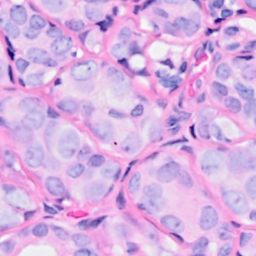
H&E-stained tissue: Breast